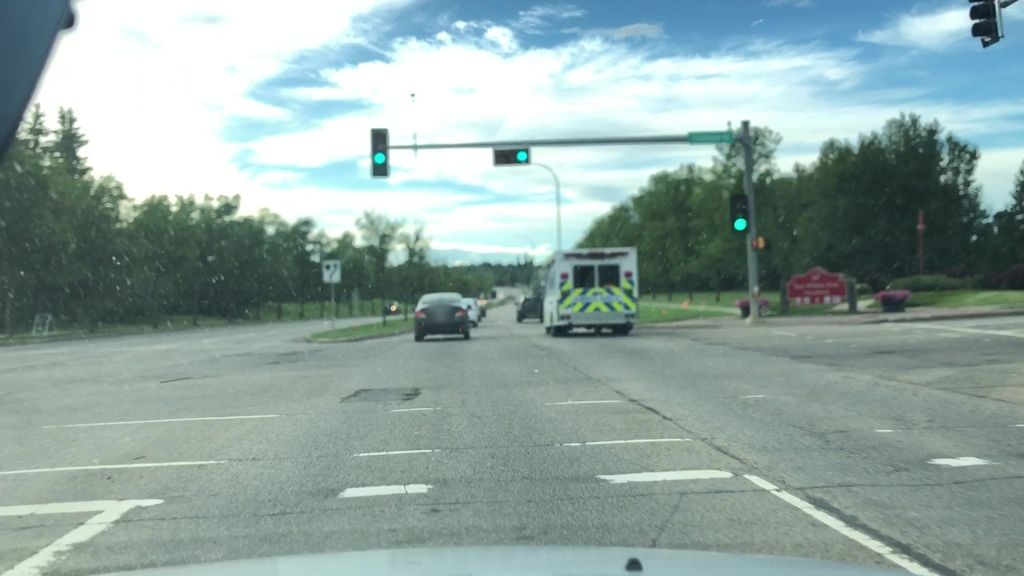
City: edmonton